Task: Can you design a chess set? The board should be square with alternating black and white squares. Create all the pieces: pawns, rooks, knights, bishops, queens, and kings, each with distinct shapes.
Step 3245:
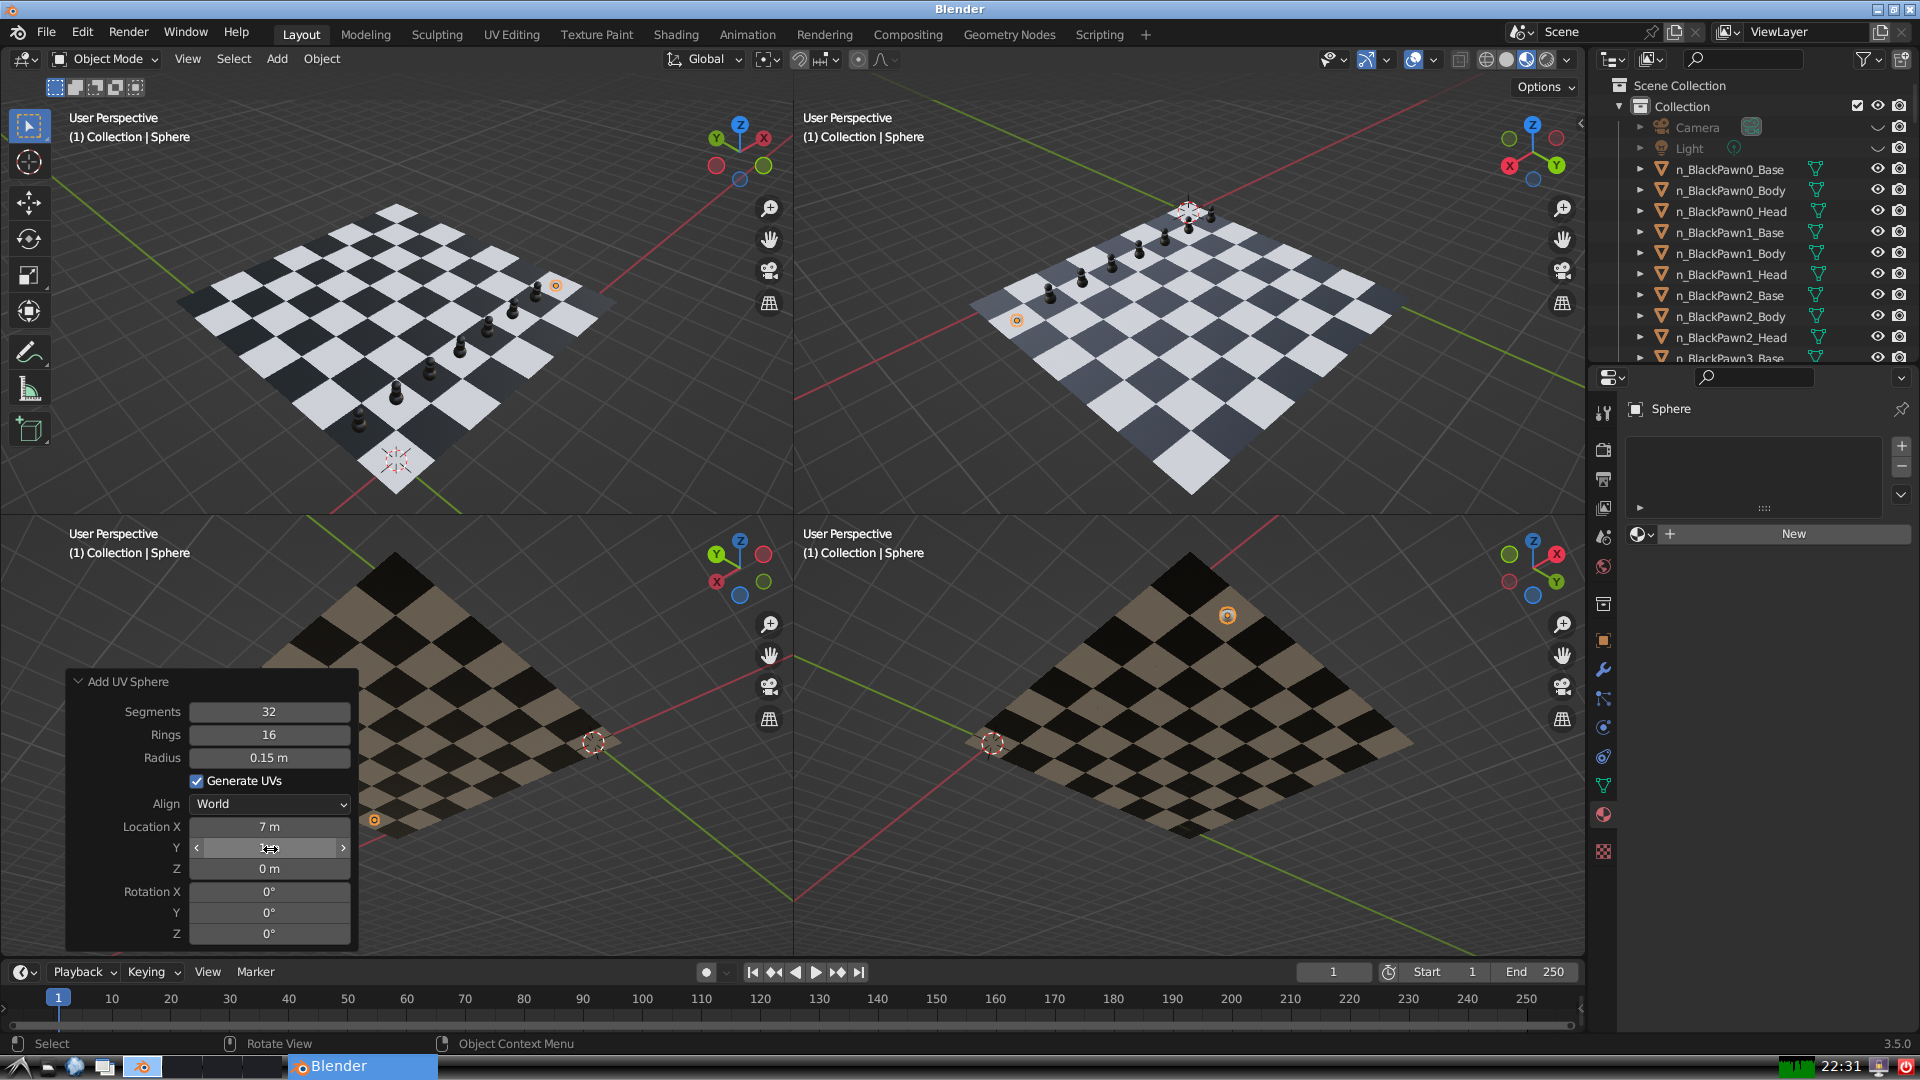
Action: {"mouse_move": [270, 867]}